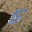
Label: 5